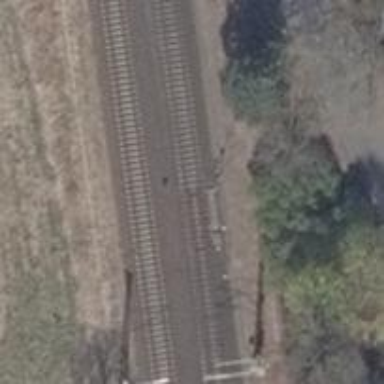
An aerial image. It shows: Railway switch with the turnout pointing to the right.